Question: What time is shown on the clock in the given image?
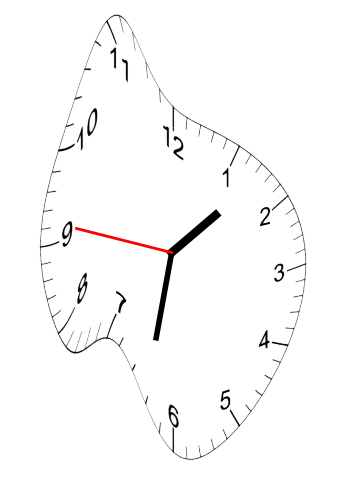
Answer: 01:31:46